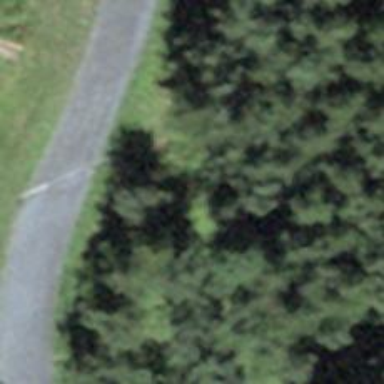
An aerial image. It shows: Path.